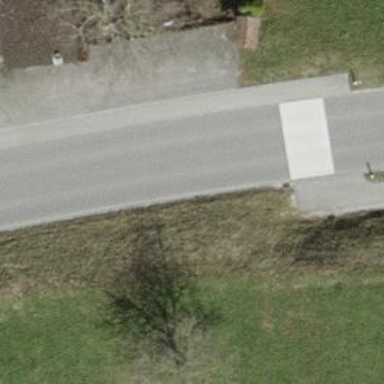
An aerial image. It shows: Tertiary road with asphalt surface and sidewalk on the left.